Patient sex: F
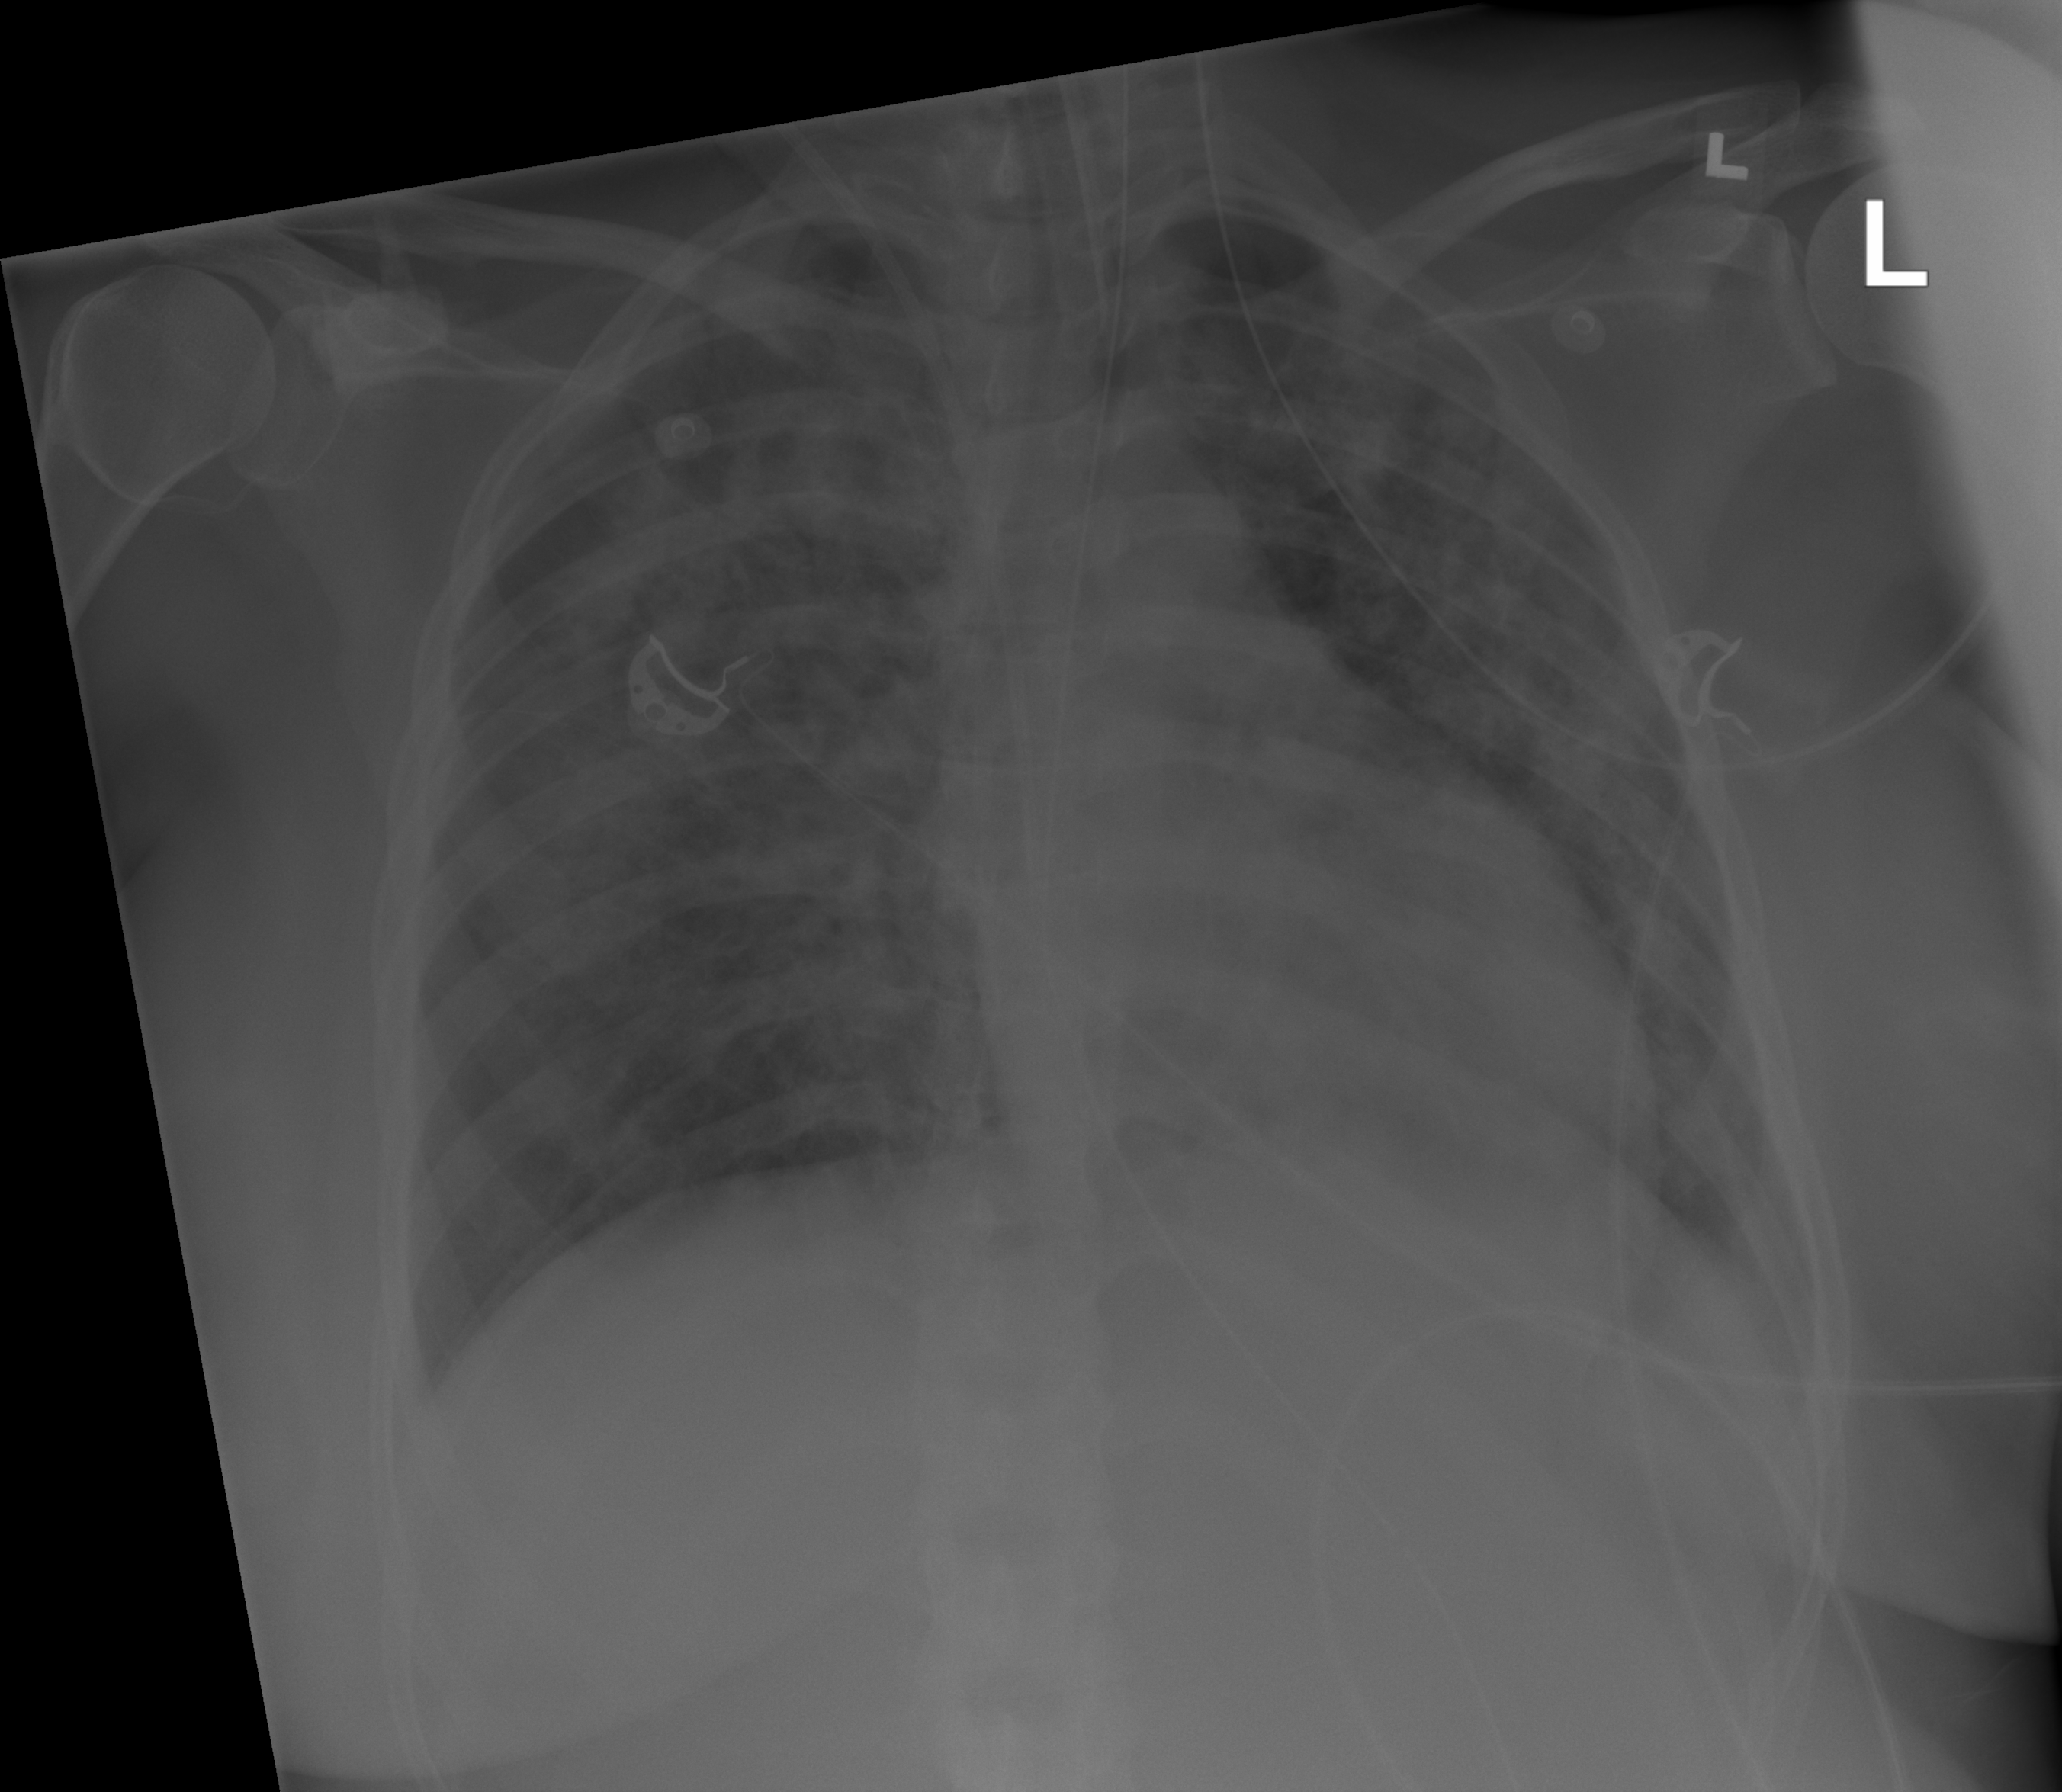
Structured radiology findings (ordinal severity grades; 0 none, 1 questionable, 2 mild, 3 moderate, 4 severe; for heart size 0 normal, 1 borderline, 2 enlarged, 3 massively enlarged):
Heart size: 2
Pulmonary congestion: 3
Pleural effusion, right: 0
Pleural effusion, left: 2
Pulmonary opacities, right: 4
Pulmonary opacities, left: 4
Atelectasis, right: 3
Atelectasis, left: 3